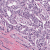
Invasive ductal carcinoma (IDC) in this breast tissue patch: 1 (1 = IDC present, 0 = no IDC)